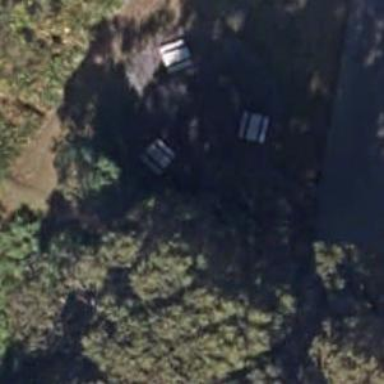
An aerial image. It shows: Picnic table located in leisure land area.